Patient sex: F
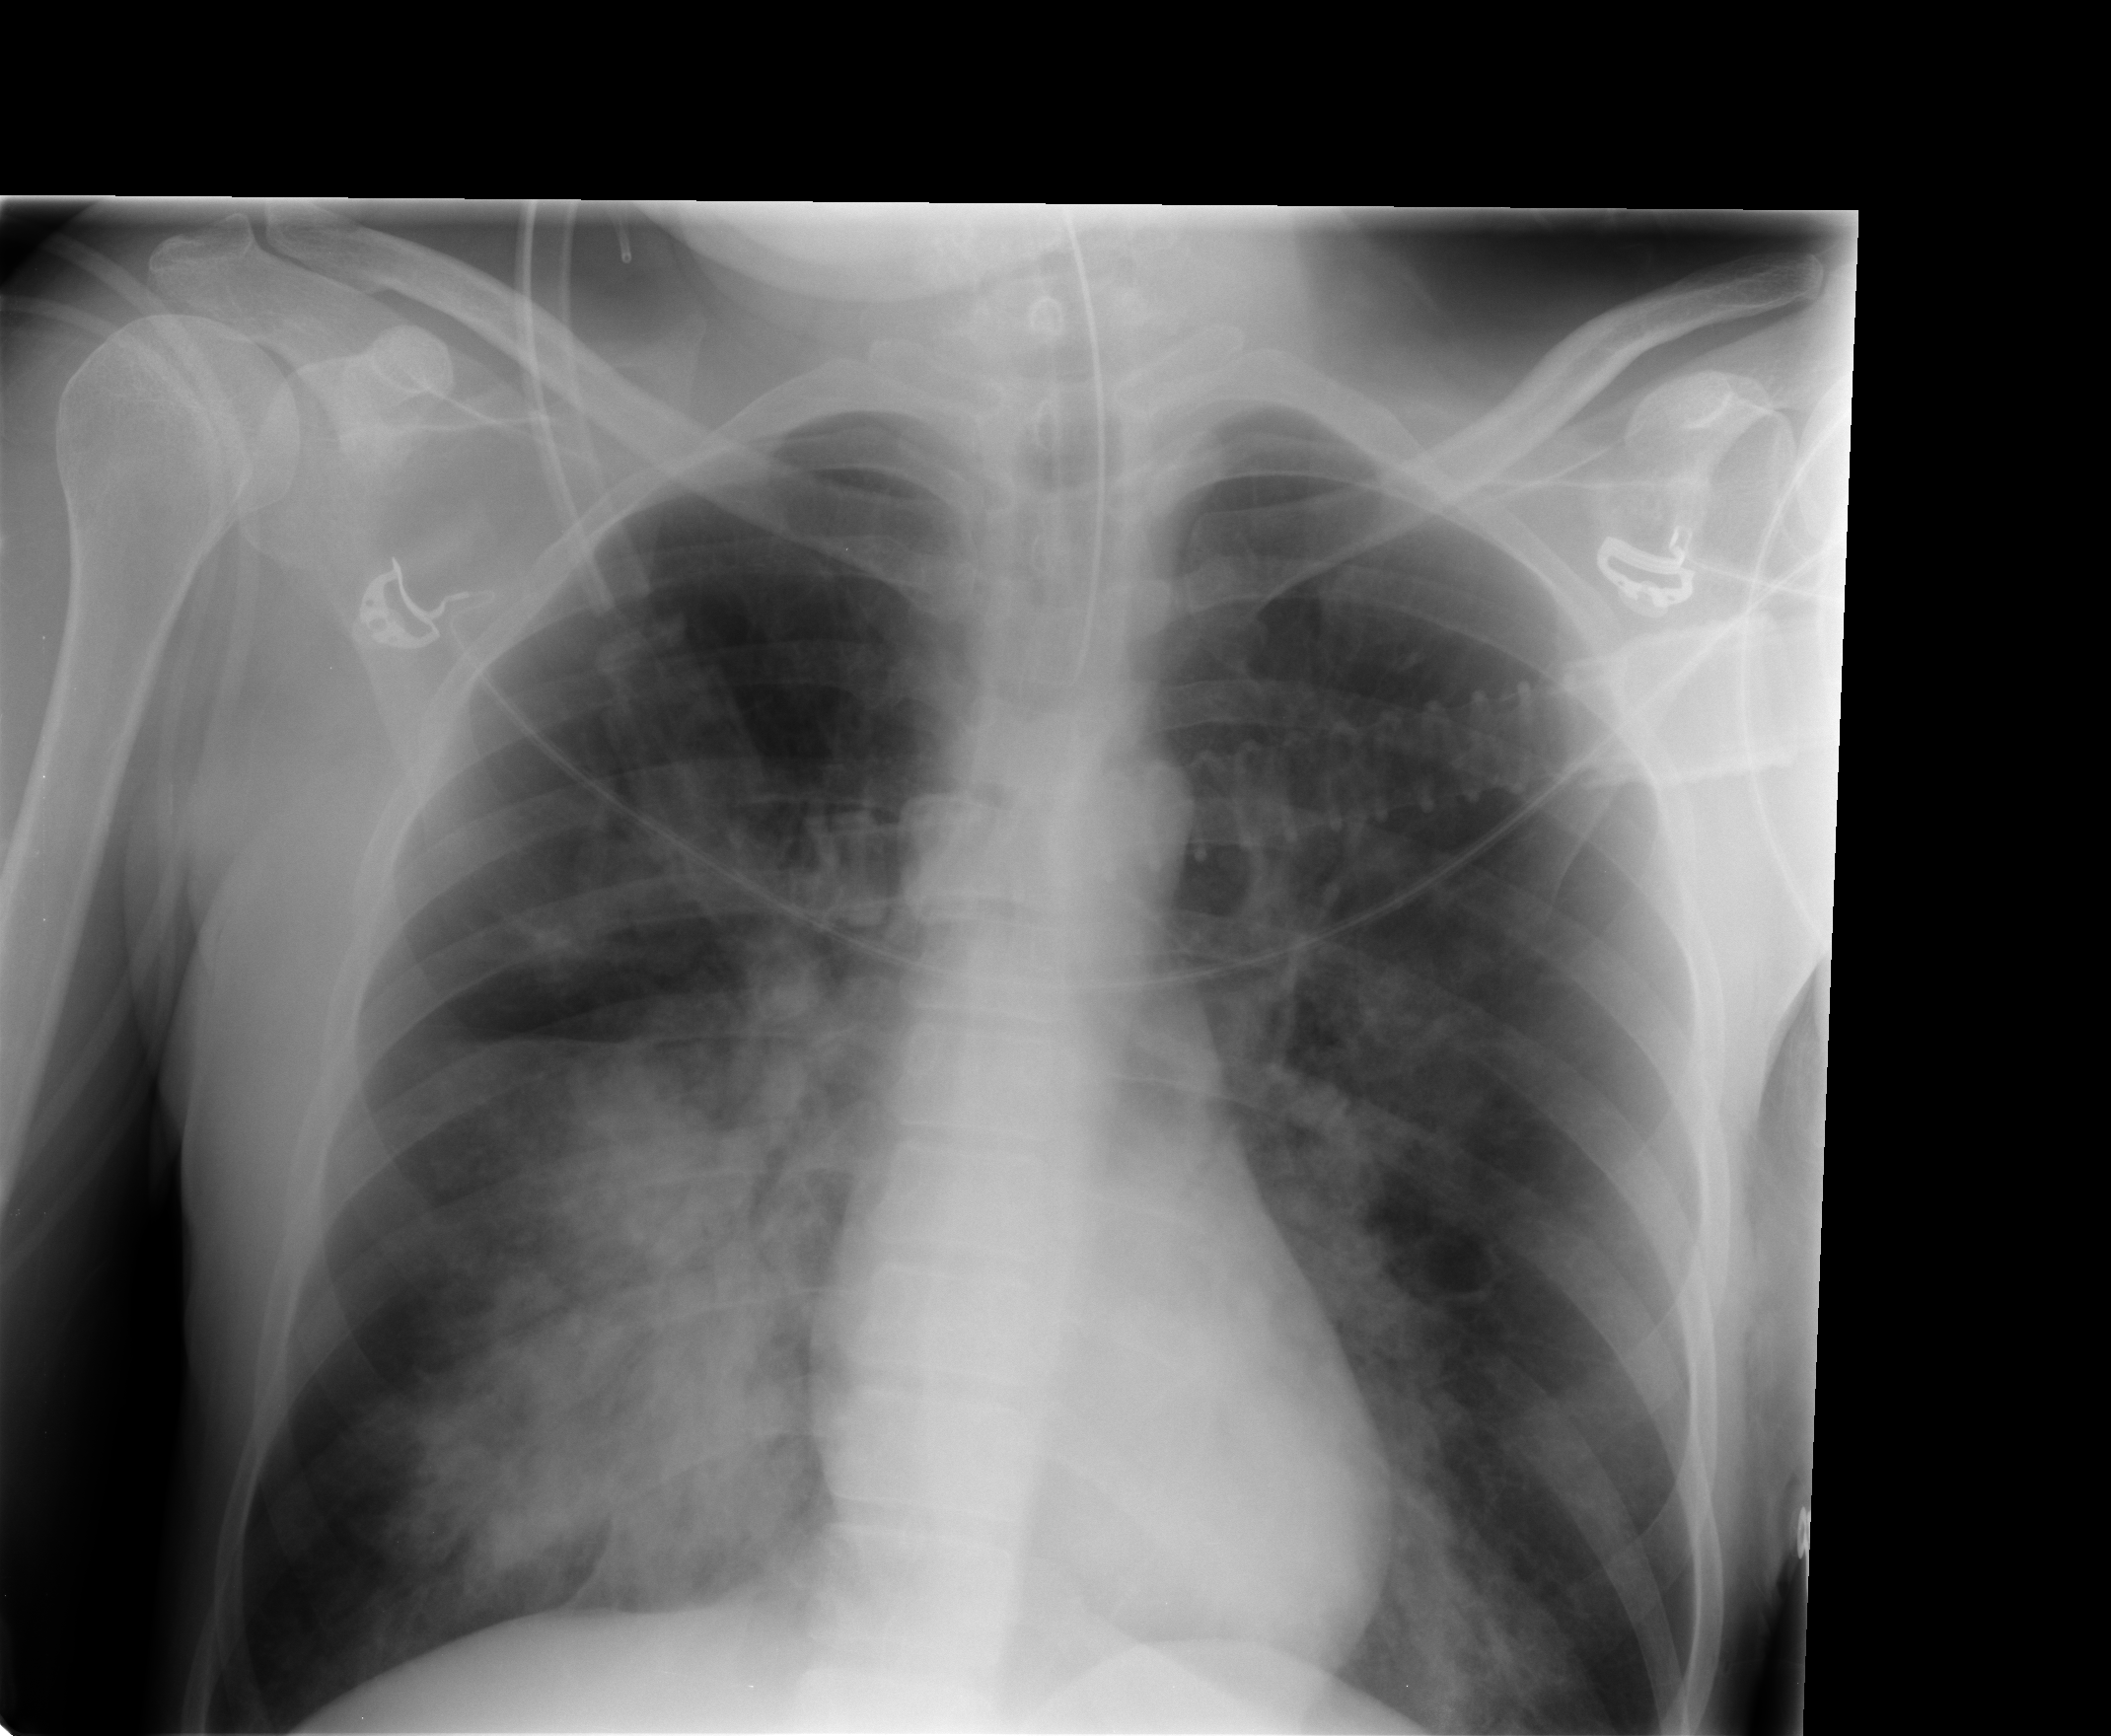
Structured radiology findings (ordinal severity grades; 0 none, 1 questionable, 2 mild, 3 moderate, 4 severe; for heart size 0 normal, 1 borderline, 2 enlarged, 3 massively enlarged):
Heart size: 0
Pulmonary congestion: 0
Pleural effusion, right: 0
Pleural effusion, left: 0
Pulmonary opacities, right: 3
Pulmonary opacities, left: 2
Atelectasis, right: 3
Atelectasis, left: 2